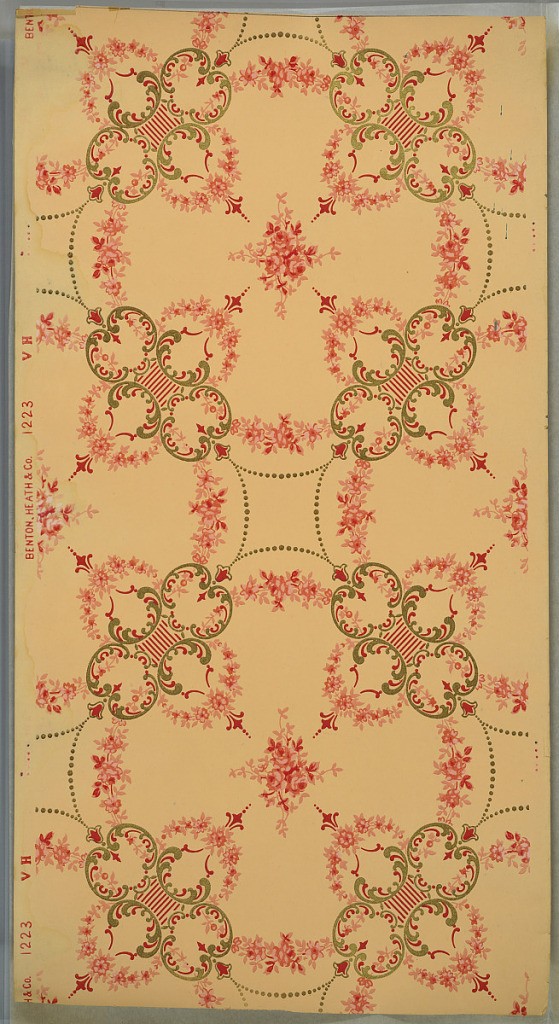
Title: Ceiling paper
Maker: Benton, Heath & Co., Hoboken, New Jersey, 1875 - 1917
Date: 1905–1915
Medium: Machine-printed paper, liquid mica
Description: Pink floral swags connect with foliate scrolls printed in metallic gold. Each intersection of four floral swags contains a gold diamond shape. Printed on pink ground.